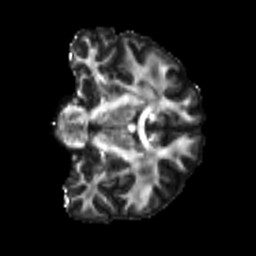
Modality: FA
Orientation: coronal
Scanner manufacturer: siemens
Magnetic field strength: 3 T
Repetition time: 4 s
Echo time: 0.0594 s